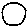
Label: circle